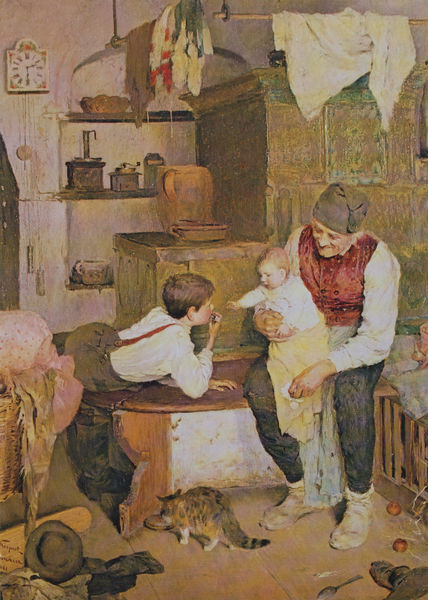
Titel: Auf der Ofenbank
Künstler: Gustav Kispert
Institution: Privatbesitz
Schlagwörter: gemälde, mann, schatten, weiß, gelb, grün, ocker, wäsche, braun, holz, hut, licht, raum, schwarz, szene, tisch, zimmer, obst, rot, tier, beige, hochformat, alt, hemd, hose, jacke, jung, mütze, regal, trinken, architektur, arm, samt, schale, innenraum, vorhang, gitter, boden, interieur, realismus, stoff, tücher, familie, kind, vater, england, rosa, genre, kamin, kinder, ofen, krug, stilleben, deutschland, schwanz, apfel, äpfel, wäscheleine, alter mann, parkett, schuhe, hosen, jungen, knaben, leine, hemden, bauernhof, baby, bank, dielen, löffel, gestreift, uhr, bett, stube, kammer, socken, junge, knöpfe, weste, bauer, geschwister, wände, spiel, katze, strümpfe, nische, knabe, bub, milch, brett, schuh, sonntag, kleinkind, kätzchen, segmentbogen, besuch, küche, putz, holzbank, oker, zipfelmütze, generationen, regale, öfen, stange, hosenträger, napf, opa, pendel, pendeluhr, wanduhr, purpur, enkel, grossvater, kachelofen, bauernstube, herd, unordnung, liebevoll, tiger, michel, kinderbett, wäschekorb, bettkasten, ofenbank, brotkorb, enkelsohn, gestrickt, kaffeemühle, kaffeemühlen, kaffemühle, kleidking, kleines kind, laufstall, ofenband, trockner, unordentlich, urenkel, urenkelin